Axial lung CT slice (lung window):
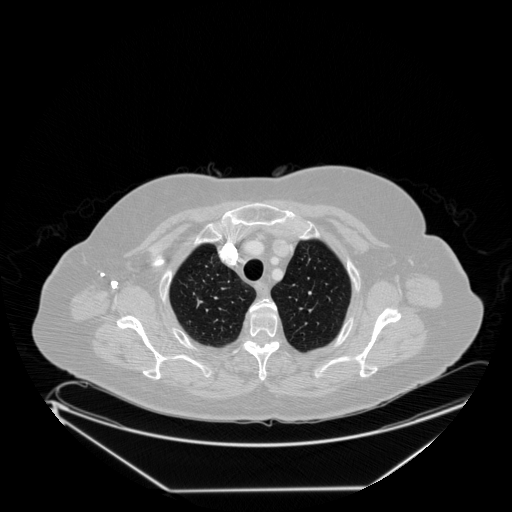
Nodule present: no